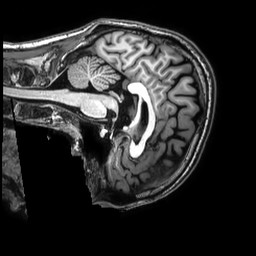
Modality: T1w
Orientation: sagittal
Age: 29
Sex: male
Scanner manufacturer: philips
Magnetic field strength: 3 T
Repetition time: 0.008134 s
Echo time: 0.003721 s